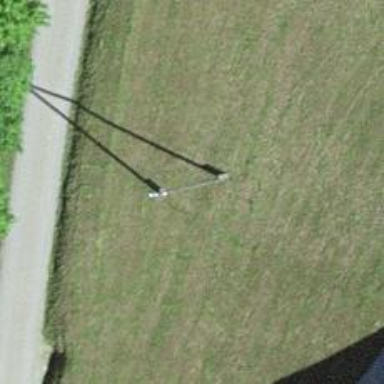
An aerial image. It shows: Power pole.